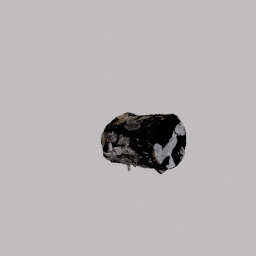
Label: nature